Question: I'm creating an application that sends message within the app users using Titanium Framework. In the app, I've to display the conversation between the users(message threads). I'm taking the threads as given in the following code
'''
var tableView = Ti.UI.createTableView({
top : '10%',
scrollable : true,
width : '100%',
minRowHeight: '50',
bottom : '10%'
});
/*getting the message threads and adding them to the tableview
and displaying it while opening the window*/
win1.addEventListener('open', function(){
tableData = [];
Cloud.Messages.showThreads(function (e) {
if (e.success) {
Ti.API.info('Success: ' +'Count: ' + e.messages.length);
for (var i = 0; i < e.messages.length; i++) {
var message = e.messages[i];
//alert(JSON.stringify(message));
var row = Ti.UI.createTableViewRow({
title : message.body,
backgroundColor : '#FF9900',
threadID : message.thread_id ,
color : 'blue'
});
tableData.push(row);
}
tableView.data = tableData;
} else {
alert('Error: ' + ((e.error && e.message) || JSON.stringify(e)));
}
});
});
'''
I want to display the last message in each thread in the tableViewRow(marked as message body). But the message body of the each threads does not displays the last message in the conversation and it displays the first message instead.
.
Can anyone help me please? Thanks in advance!!
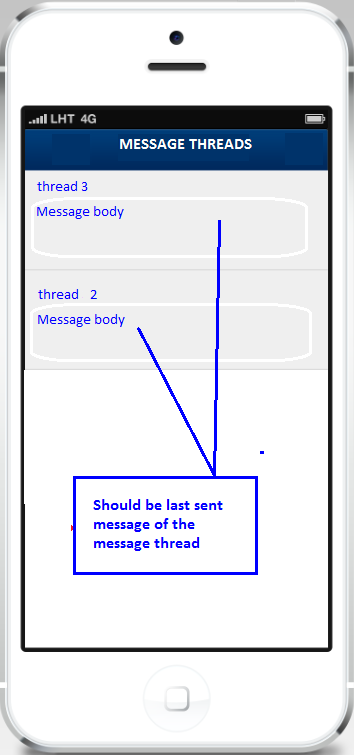
Answer: Finally I got it. I've made some changes in the code.
'''
win1.addEventListener('open', function() {
tableData = [];
// show all threads
Cloud.Messages.showThreads(function(eThread) {
if (eThread.success) {
Ti.API.info('Total Threads: ' + eThread.messages.length);
for (var i = 0; i < eThread.messages.length; i++) {
var thread = eThread.messages[i];
var message = "";
// get the newest message from a thread
Cloud.Messages.showThread({
thread_id : thread.thread_id
}, function(eMessage) {
if (eMessage.success) {
var totalMessages = eMessage.messages.length;
Ti.API.info('Total messages in the thread ' + totalMessages);
//Getting the last message in the thread.
message = eMessage.messages[0];
var row = Ti.UI.createTableViewRow({
title : message.body,
backgroundColor : '#FF9900',
threadID : thread.thread_id,
color : 'blue'
});
tableData.push(row);
tableView.data = tableData;
} else {
alert('Error showThread: ' + ((eMessage.error && eMessage.message) || JSON.stringify(eMessage)));
}
});
}
} else {
alert('Error showThreads: ' + ((eThread.error && eThread.message) || JSON.stringify(eThread)));
}
});
});
'''
Reference : <URL>. I got hint from Mr.Matthias's answer in the link. The description is also given there. May be it will be helpful for someone else.